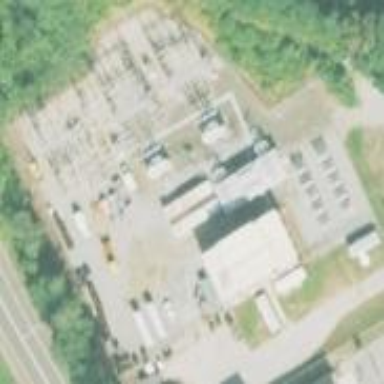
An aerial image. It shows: Distribution level power substation.